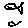
Label: fish